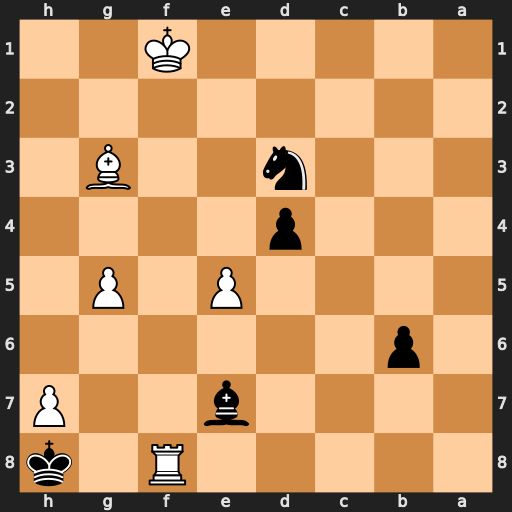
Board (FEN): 5R1k/4b2P/1p6/4P1P1/3p4/3n2B1/8/5K2
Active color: b
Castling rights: -
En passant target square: -
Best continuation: Bxf8 g6 Nc5 Bf2 Ne6